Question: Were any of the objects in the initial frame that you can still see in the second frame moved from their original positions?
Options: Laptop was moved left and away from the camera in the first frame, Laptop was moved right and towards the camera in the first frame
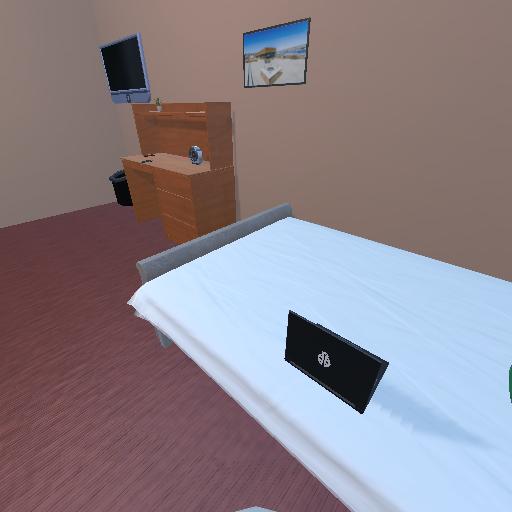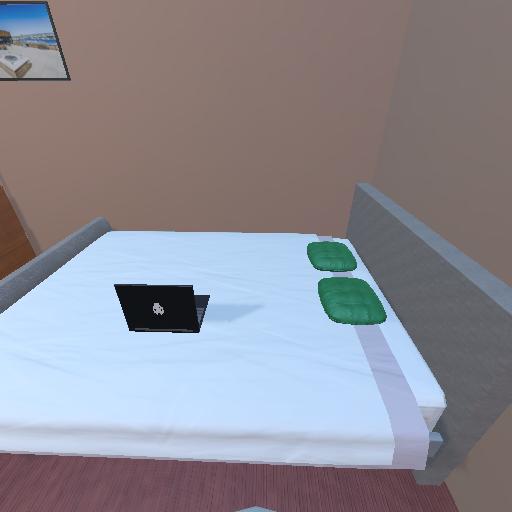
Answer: Laptop was moved left and away from the camera in the first frame